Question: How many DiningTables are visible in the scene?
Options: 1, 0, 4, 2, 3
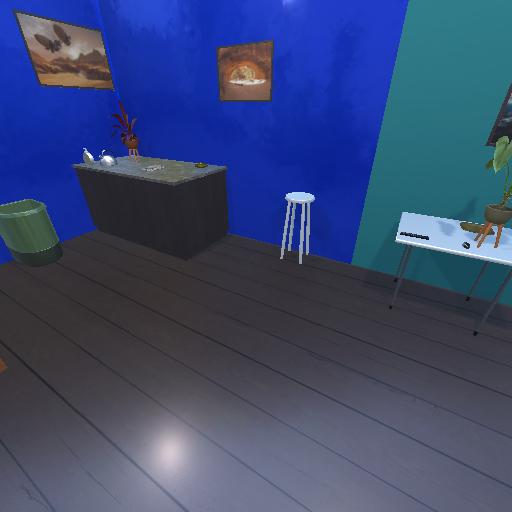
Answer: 1